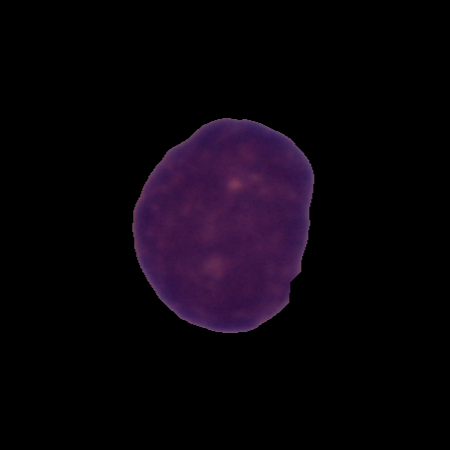
Label: healthy